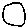
Label: circle